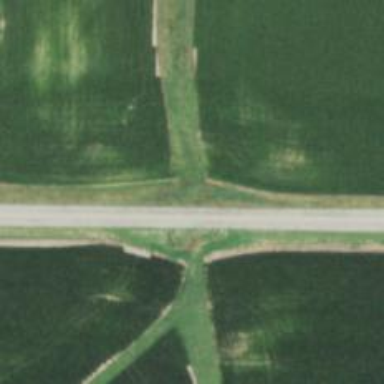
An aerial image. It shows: Culvert tunnel.